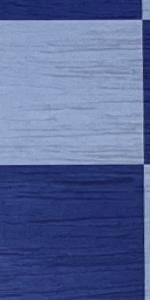
Label: Empty